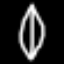
Label: leaf